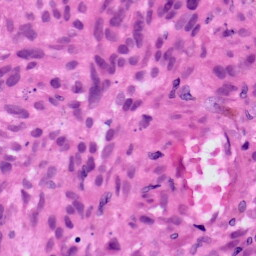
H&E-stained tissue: Skin